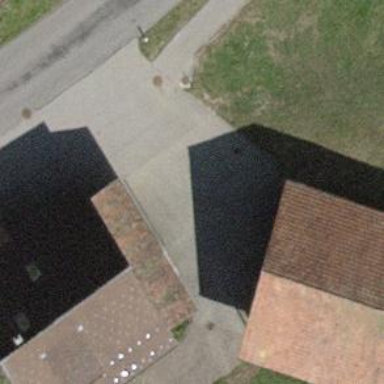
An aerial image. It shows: Driveway made of paving stones.